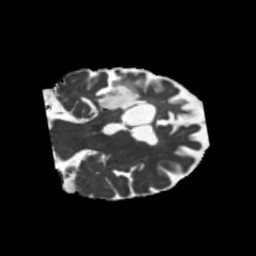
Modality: MD
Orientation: coronal
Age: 58
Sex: male
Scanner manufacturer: siemens
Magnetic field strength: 3 T
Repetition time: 5.25 s
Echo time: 0.08 s